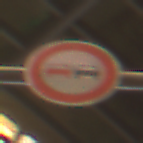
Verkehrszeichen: Ueberholverbot
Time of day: NotSpecified
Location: Indoor (Urban)
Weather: NotSpecified
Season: NotSpecified
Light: Artificial